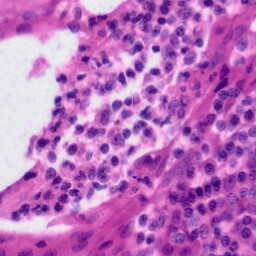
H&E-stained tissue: Tonsil